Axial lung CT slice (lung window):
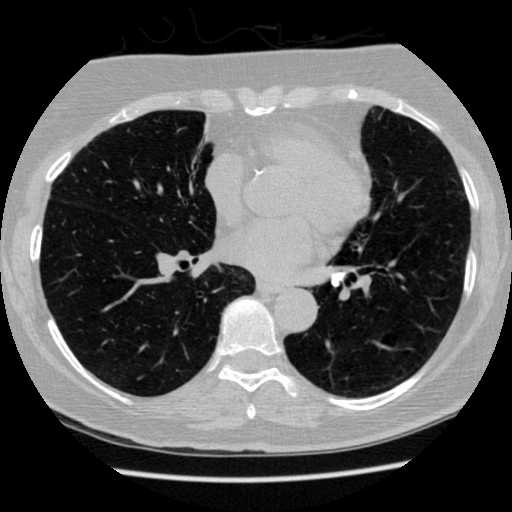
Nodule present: no